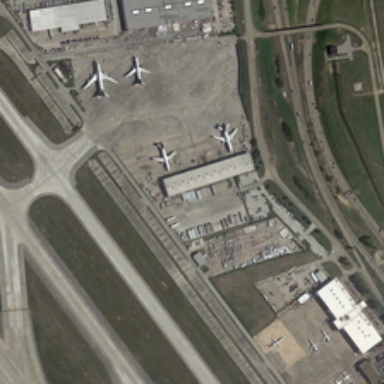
Some planes are parked in an airport near several buildings respectively .